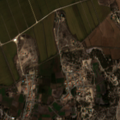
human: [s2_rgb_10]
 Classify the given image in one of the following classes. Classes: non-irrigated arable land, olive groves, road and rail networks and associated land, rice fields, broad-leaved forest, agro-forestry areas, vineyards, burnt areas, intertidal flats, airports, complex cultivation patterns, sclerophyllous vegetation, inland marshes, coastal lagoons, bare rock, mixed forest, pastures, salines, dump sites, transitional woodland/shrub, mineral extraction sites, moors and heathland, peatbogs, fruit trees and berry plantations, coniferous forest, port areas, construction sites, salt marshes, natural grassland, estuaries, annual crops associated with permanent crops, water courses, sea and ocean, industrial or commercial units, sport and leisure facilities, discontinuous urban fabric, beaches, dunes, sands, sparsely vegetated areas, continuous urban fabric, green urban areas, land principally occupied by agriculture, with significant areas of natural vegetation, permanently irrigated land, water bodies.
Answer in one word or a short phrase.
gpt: discontinuous urban fabric, permanently irrigated land, rice fields, coniferous forest, transitional woodland/shrub